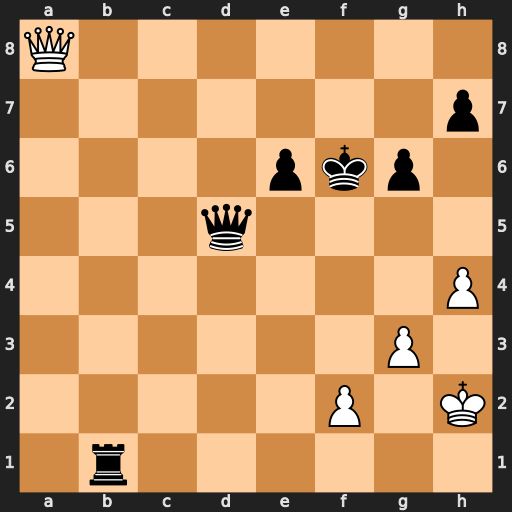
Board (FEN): Q7/7p/4pkp1/3q4/7P/6P1/5P1K/1r6
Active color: w
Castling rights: -
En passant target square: -
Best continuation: Qf8+ Ke5 Qf4#